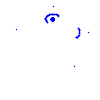
Particle: electron